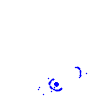
Particle: kaon